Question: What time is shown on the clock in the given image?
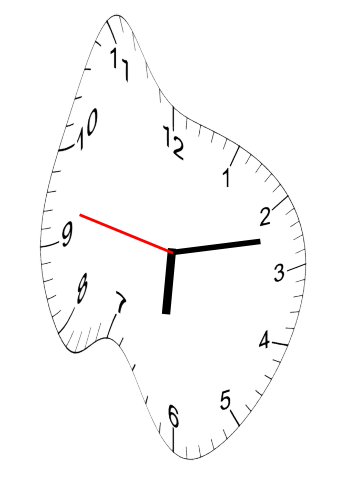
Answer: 06:12:47